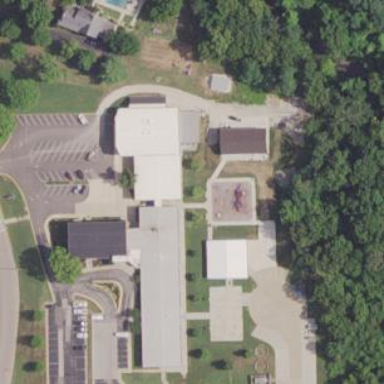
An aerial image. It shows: School building.